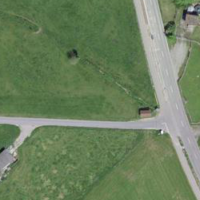
EUNIS habitat code: 24
Species observed at this site:
Cardamine pratensis